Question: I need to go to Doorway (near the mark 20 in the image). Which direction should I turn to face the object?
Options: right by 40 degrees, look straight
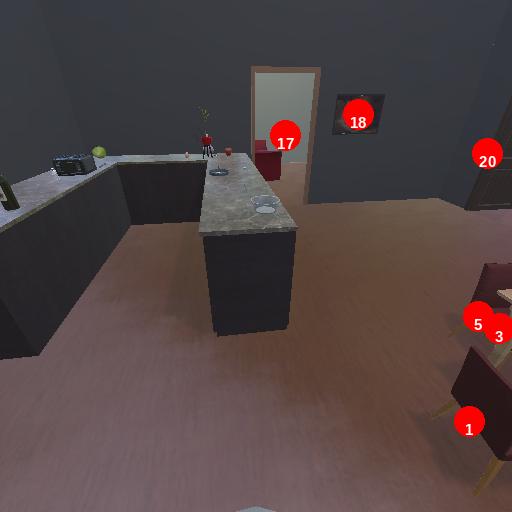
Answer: right by 40 degrees